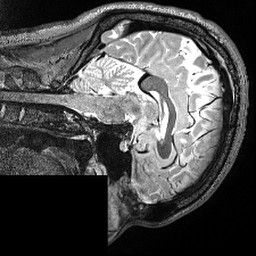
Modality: T2w
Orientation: sagittal
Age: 27
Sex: male